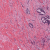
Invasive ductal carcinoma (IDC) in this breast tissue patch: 1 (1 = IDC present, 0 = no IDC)